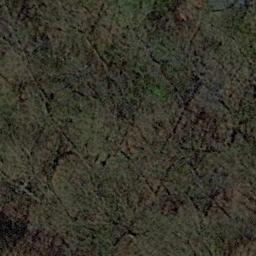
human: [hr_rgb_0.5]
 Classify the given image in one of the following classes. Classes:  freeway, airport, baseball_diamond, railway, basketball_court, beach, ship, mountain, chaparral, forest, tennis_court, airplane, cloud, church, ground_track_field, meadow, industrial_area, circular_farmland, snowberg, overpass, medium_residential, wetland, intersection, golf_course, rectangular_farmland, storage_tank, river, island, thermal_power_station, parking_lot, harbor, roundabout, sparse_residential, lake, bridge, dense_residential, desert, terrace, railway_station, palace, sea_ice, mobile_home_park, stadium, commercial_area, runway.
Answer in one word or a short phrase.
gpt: forest